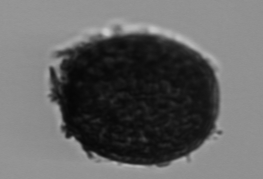
Label: Coscinodiscus